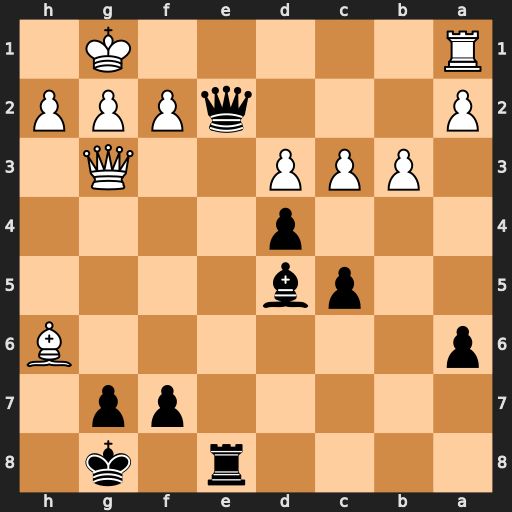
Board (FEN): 4r1k1/5pp1/p6B/2pb4/3p4/1PPP2Q1/P3qPPP/R5K1
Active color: b
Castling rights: -
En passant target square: -
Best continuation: Qe1+ Rxe1 Rxe1#